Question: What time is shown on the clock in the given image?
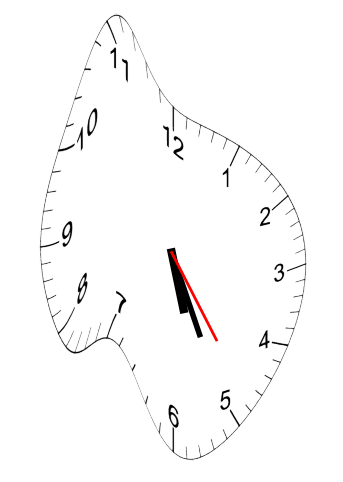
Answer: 05:25:24